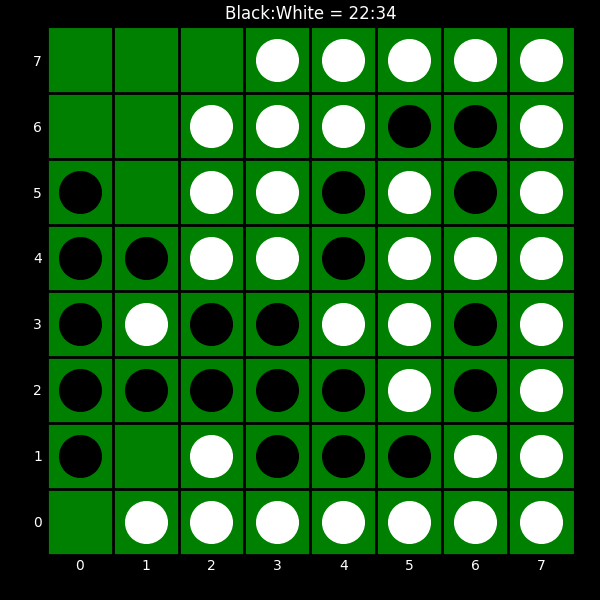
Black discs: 22
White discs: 34